RGB frame:
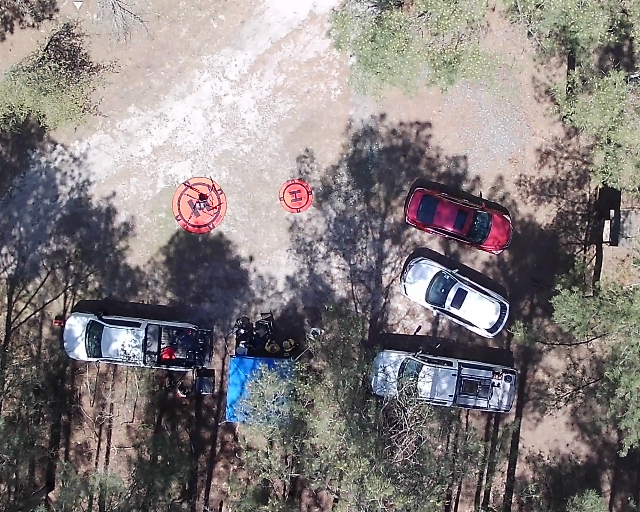
Thermal frame:
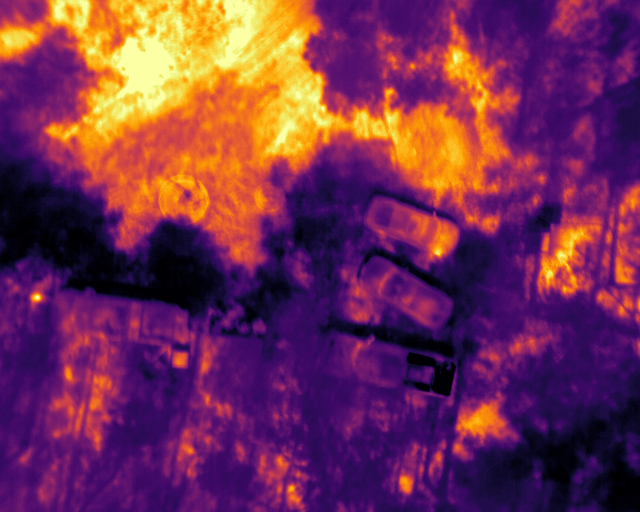
Captured: 2026-02-27 02:43:08
Pixels at or above 80 °C: 0 (fraction of frame: 0)